Interaction volume radius: 5 \u00c5
Interaction volume height: 20 \u00c5
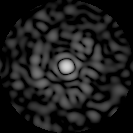
Disorder parameter: 0.8923